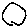
Label: circle